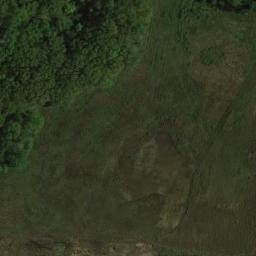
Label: meadow